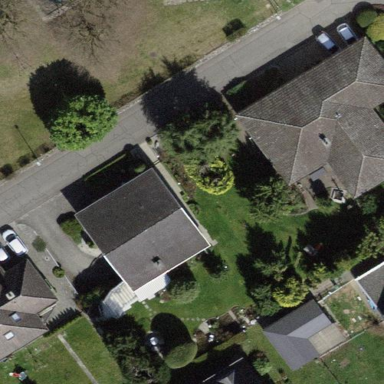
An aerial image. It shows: Building with tile roof.